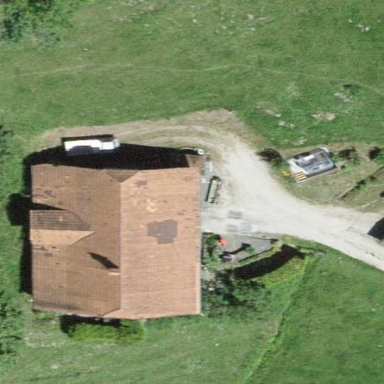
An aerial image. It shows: Farm building.